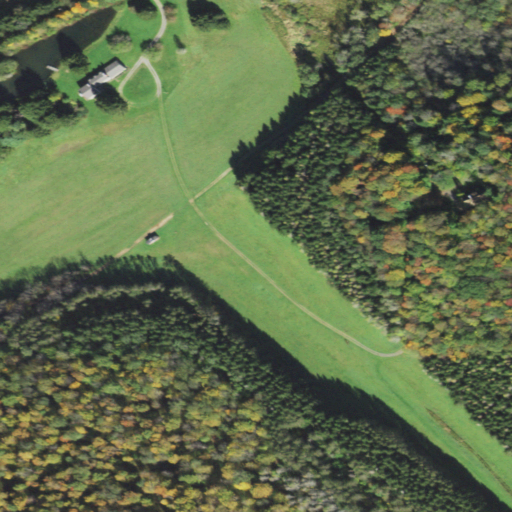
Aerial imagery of valley in Pennsylvania named Haskell Hollow containing mixed forest, pasture, evergreen forest, deciduous forest, open development, woody wetlands, and open water